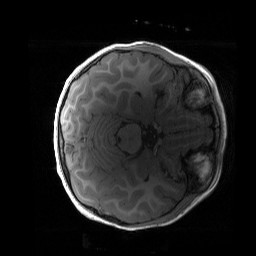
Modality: T1w
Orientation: axial
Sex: male
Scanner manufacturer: siemens
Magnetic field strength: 3 T
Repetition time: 1.9 s
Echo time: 0.00243 s